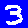
Digit: 3